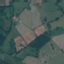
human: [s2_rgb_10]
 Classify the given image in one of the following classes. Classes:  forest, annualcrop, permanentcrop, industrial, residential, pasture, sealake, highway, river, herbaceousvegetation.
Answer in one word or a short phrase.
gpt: Pasture